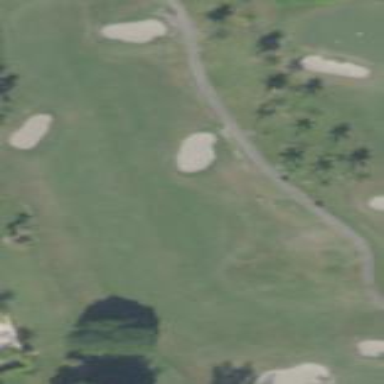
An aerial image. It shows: Grassy area designated as golf fairway.